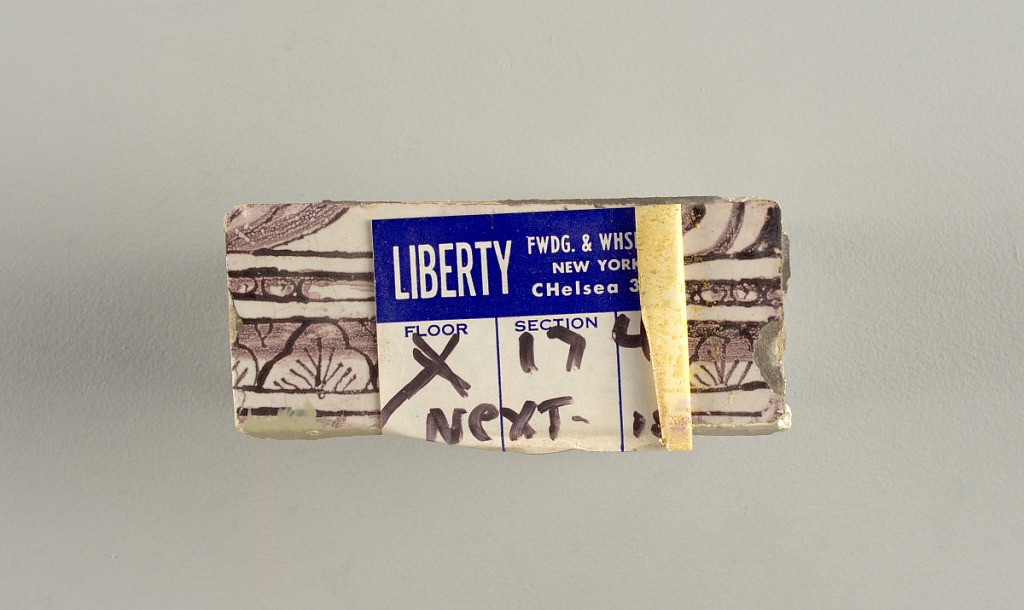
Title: Tile wall facing
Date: ca. 1725
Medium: Tin-glazed earthenware, underglaze
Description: Horizontal rectangle.  Thirty tiles wide and twenty-three tiles high with opening for fireplace eleven tiles wide and ten high.  Foliage arabesques disposed about three vertical axes from which are emphazised by urns at center and right, and at left by the figure of a standing woman carrying an infant on her arm and accompanied by two children.